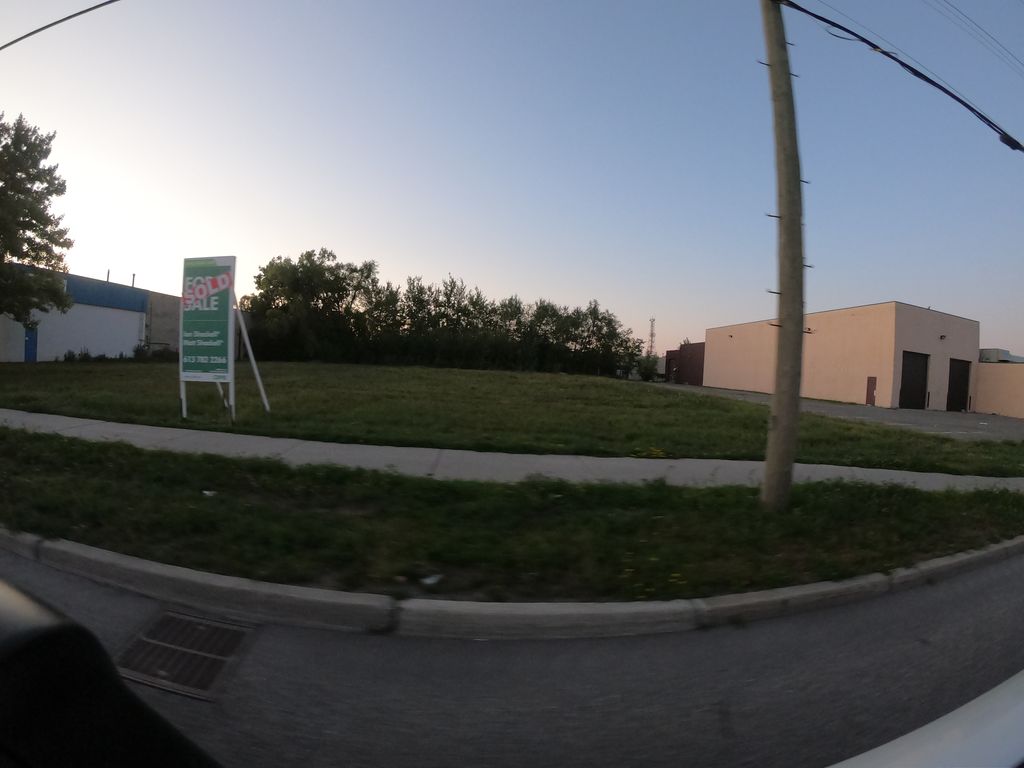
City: ottawa-gatineau